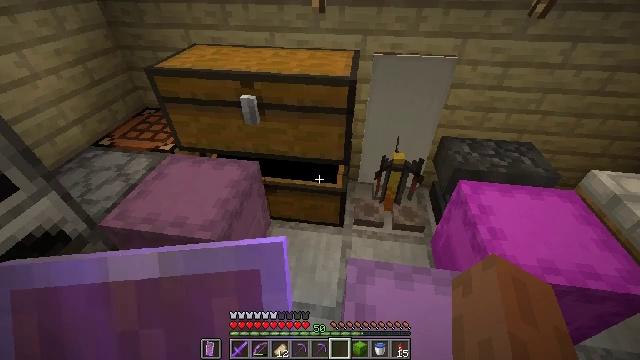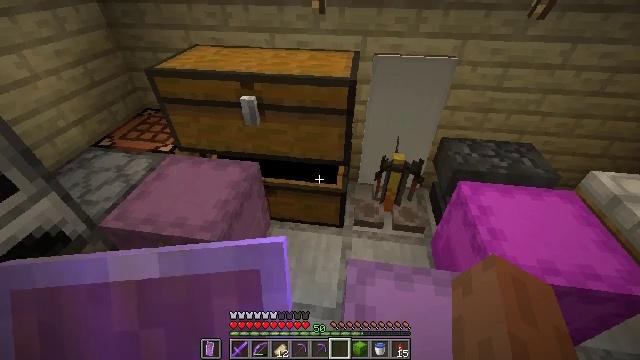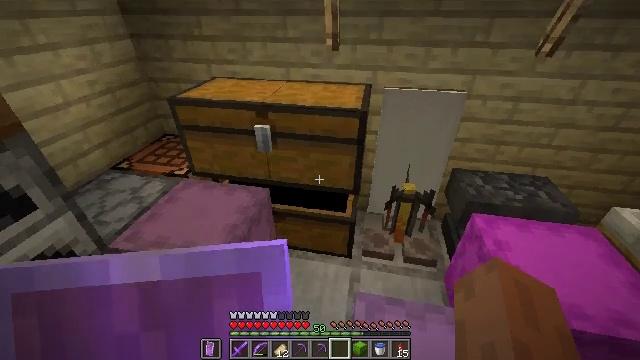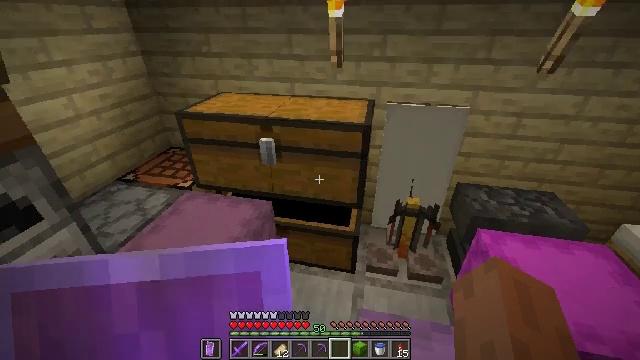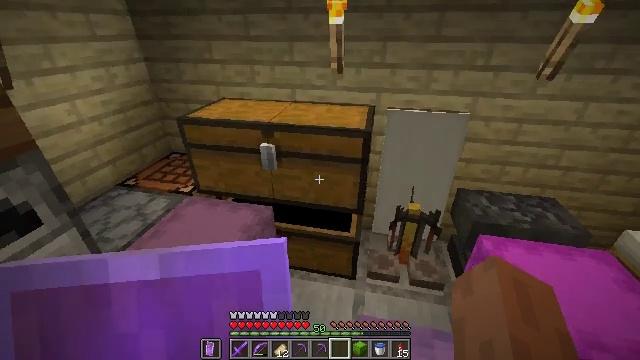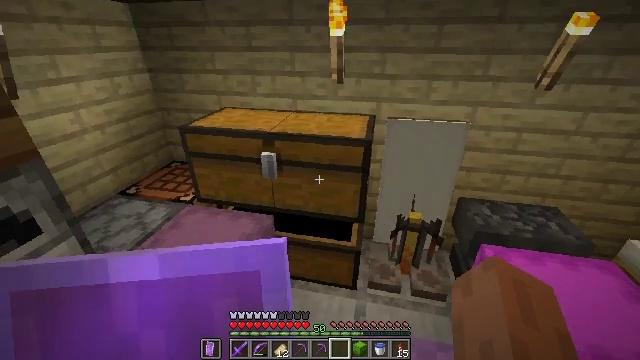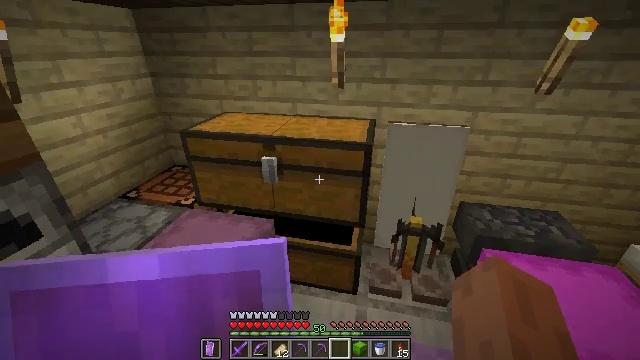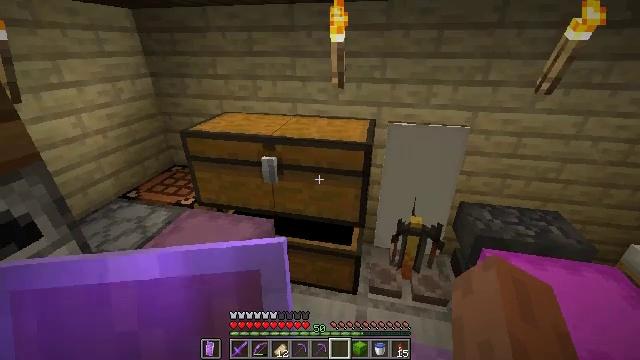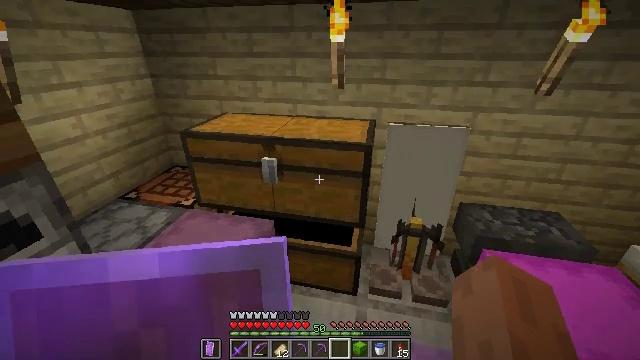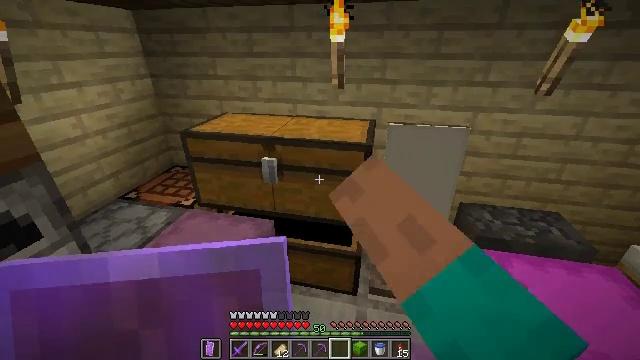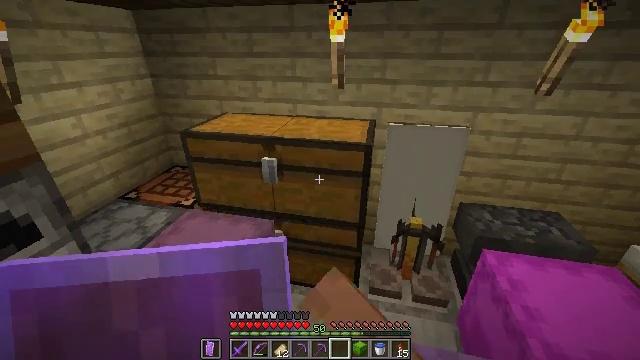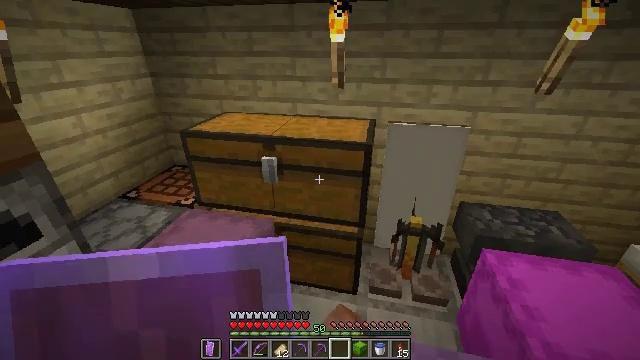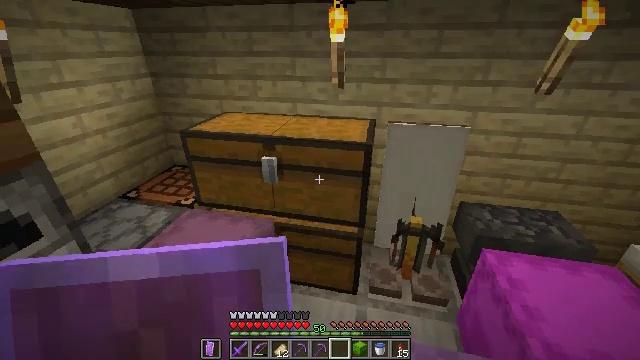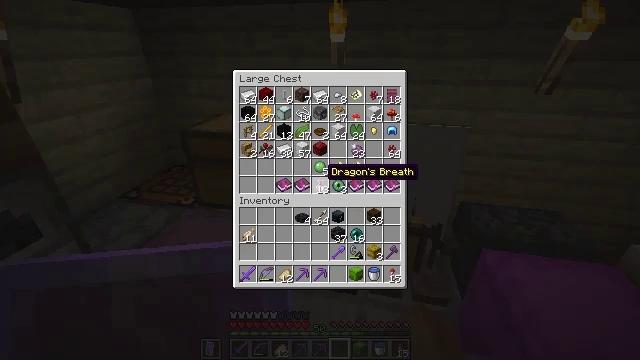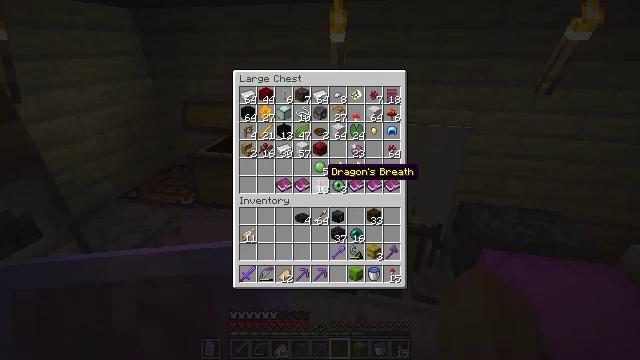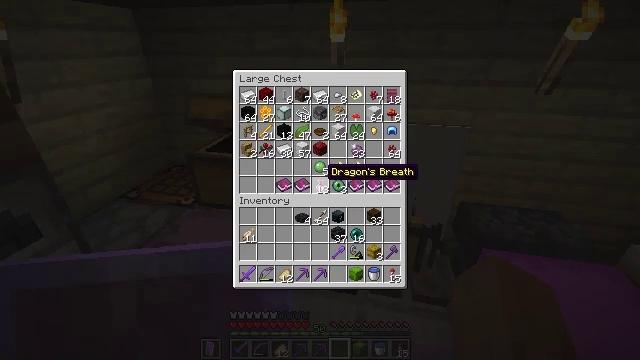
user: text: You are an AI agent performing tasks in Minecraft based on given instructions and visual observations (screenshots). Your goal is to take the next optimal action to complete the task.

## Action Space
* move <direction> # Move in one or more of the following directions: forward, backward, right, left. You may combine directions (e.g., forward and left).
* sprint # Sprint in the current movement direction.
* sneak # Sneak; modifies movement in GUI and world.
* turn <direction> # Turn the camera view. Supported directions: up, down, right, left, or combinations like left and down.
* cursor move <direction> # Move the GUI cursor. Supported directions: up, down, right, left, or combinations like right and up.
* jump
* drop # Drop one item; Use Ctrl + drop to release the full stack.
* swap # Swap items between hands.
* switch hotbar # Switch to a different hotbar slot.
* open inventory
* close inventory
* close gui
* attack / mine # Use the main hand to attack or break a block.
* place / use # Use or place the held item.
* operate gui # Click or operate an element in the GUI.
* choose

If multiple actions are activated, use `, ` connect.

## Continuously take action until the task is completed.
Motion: motion action
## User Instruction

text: Break the shulker box to collect it.
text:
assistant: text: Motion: no_op
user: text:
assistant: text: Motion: turn left and up
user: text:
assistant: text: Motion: turn up
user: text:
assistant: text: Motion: turn up
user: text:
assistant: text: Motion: turn up
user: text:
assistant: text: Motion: no_op
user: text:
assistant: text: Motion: no_op
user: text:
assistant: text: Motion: use / place
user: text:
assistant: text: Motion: use / place
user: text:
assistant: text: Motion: use / place
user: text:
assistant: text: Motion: no_op
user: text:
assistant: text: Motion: no_op
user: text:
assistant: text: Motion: no_op
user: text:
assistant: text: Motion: no_op
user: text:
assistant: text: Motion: no_op
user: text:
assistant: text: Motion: no_op
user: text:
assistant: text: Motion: no_op
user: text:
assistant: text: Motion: no_op
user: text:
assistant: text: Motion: no_op
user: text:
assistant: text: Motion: no_op
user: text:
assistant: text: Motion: no_op
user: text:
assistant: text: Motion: no_op
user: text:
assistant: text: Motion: no_op
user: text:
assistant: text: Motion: no_op
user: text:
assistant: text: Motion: no_op
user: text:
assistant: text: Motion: no_op
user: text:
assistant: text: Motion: no_op
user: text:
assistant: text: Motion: no_op
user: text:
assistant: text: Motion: no_op
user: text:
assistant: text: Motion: no_op